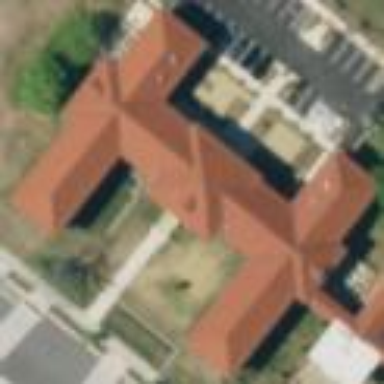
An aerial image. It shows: Historic hospital building.